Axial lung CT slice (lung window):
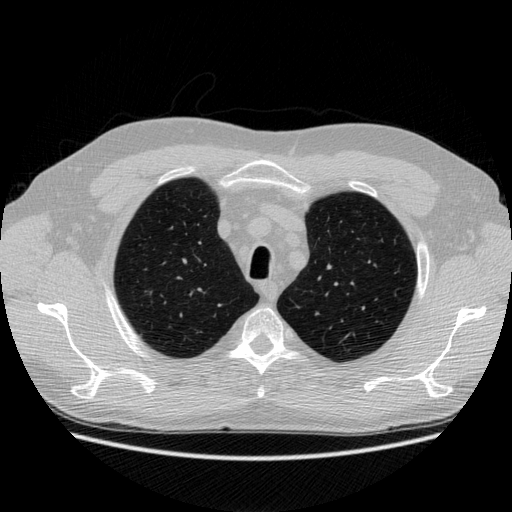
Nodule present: no